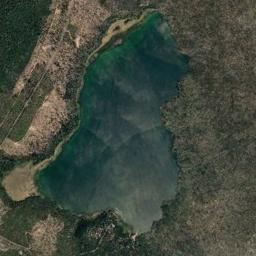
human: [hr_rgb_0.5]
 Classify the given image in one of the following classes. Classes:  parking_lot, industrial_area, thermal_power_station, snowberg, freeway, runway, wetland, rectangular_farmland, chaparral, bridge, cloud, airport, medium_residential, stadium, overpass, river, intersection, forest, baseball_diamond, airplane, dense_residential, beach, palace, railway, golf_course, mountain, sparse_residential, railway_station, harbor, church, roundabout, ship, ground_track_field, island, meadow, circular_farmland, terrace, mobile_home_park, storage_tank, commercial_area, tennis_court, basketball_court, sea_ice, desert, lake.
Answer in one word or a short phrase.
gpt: lake